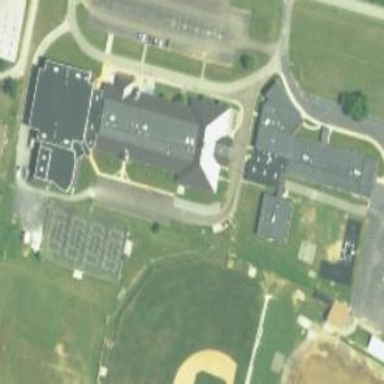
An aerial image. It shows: School building.